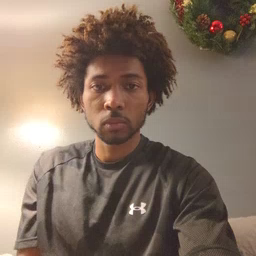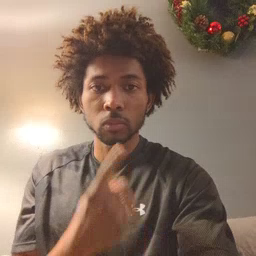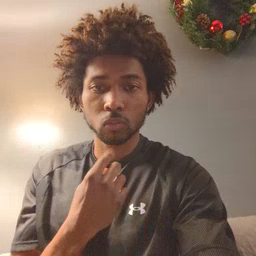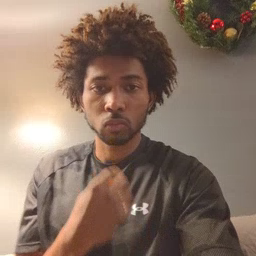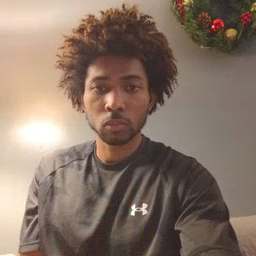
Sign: red